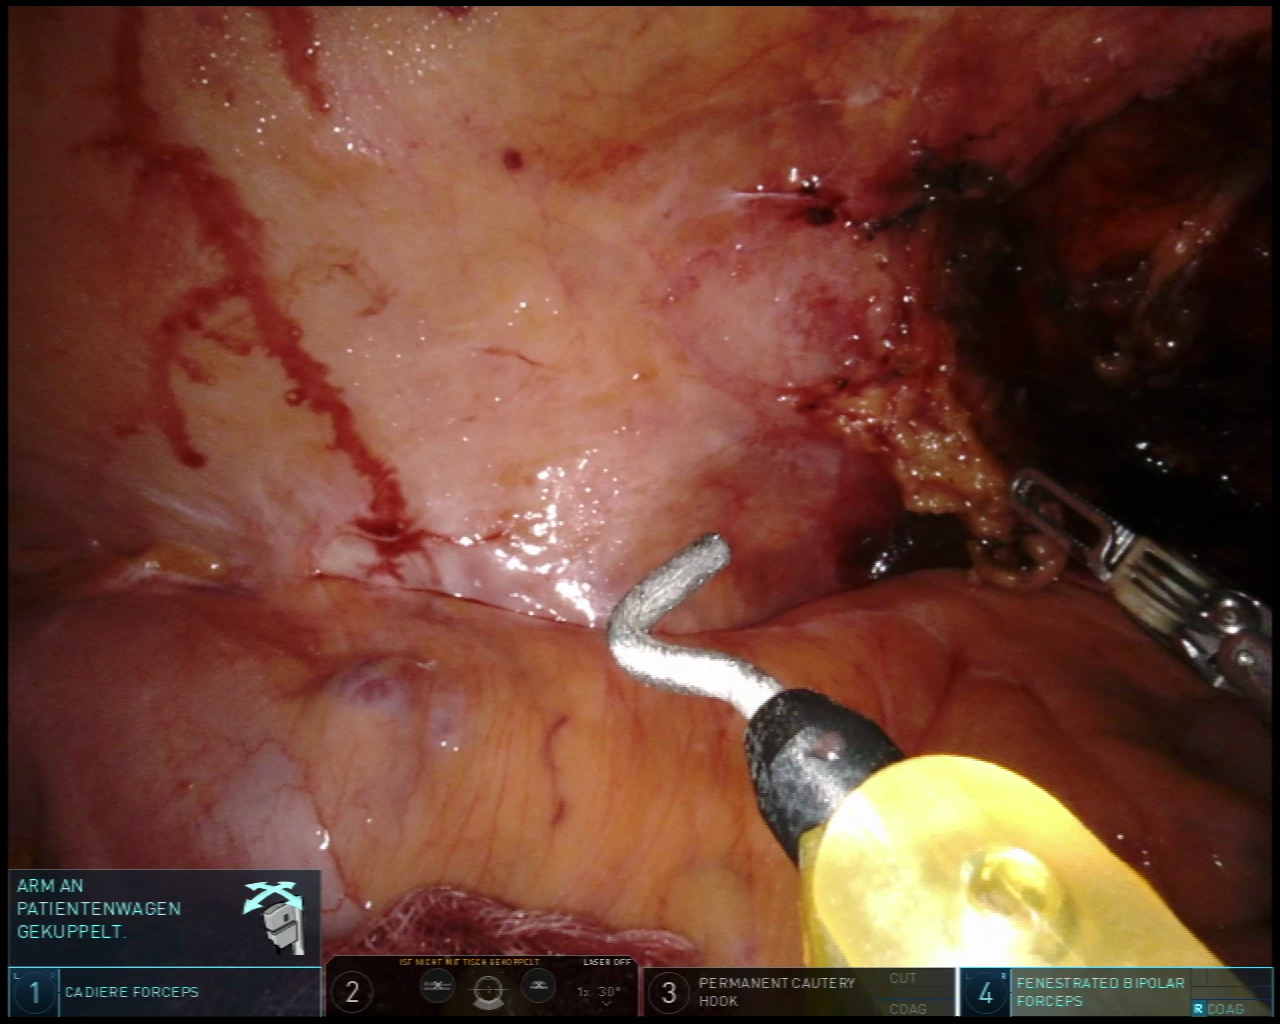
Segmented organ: colon
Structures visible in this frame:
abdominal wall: yes
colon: yes
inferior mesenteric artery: no
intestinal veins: no
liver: no
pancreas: no
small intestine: no
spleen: no
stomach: no
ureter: no
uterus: no
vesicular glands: no